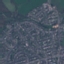
Label: Residential